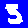
Digit: 5